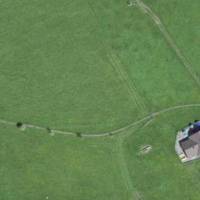
EUNIS habitat code: 24
Species observed at this site:
Buteo buteo
Caltha palustris
Sorbus aucuparia